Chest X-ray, PA view. Patient: 71 years old, sex M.
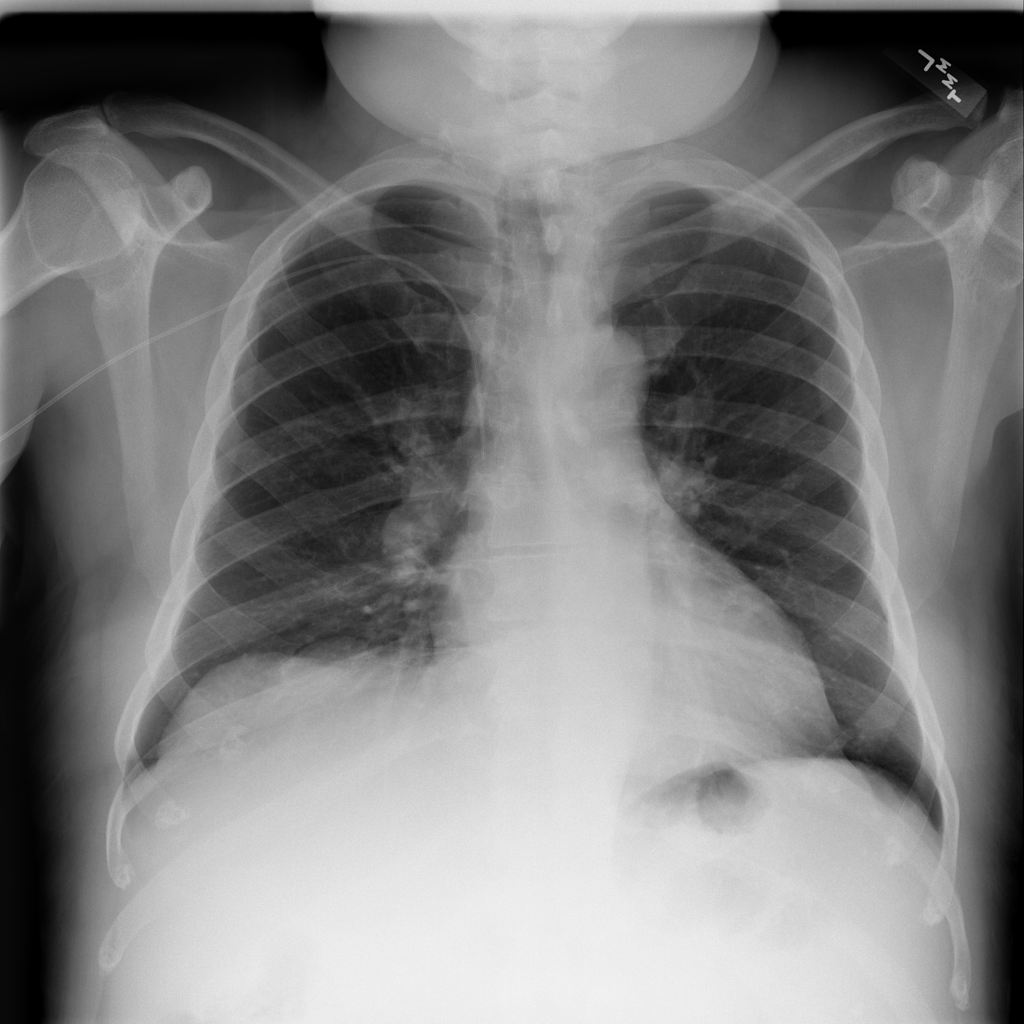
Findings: No Finding